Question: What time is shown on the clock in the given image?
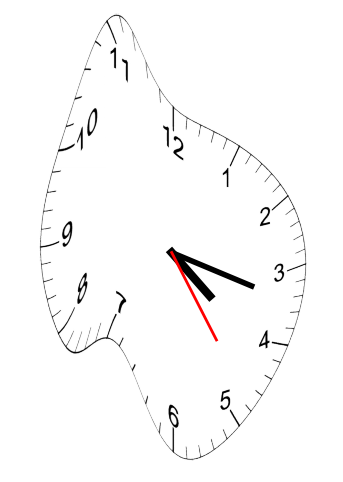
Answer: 04:17:24